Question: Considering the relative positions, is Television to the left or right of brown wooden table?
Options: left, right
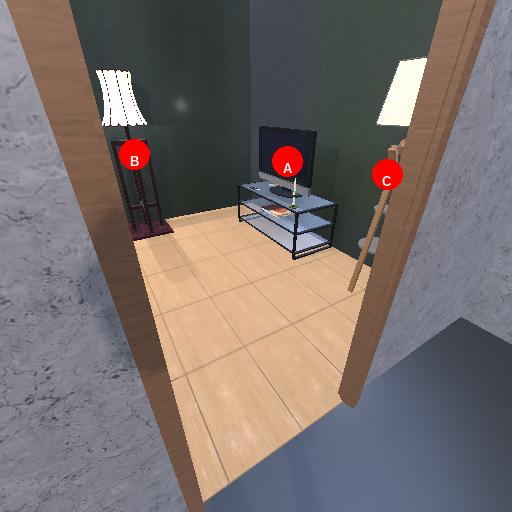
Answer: left